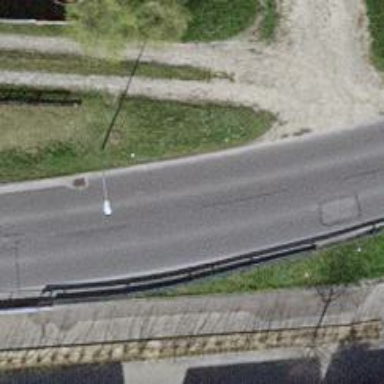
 featuring shared lane for cyclists on the left side."